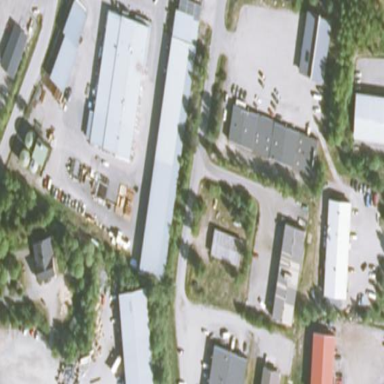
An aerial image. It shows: Industrial area.